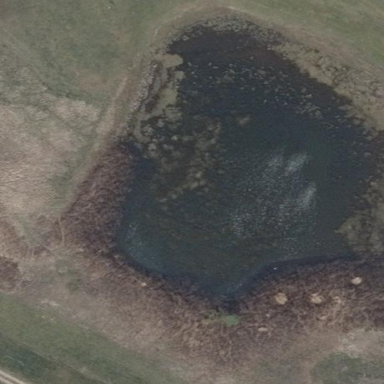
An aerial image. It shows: Peaceful pond surrounded by nature.